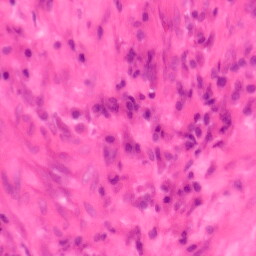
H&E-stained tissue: Colon